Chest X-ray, AP view. Patient: 34 years old, sex M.
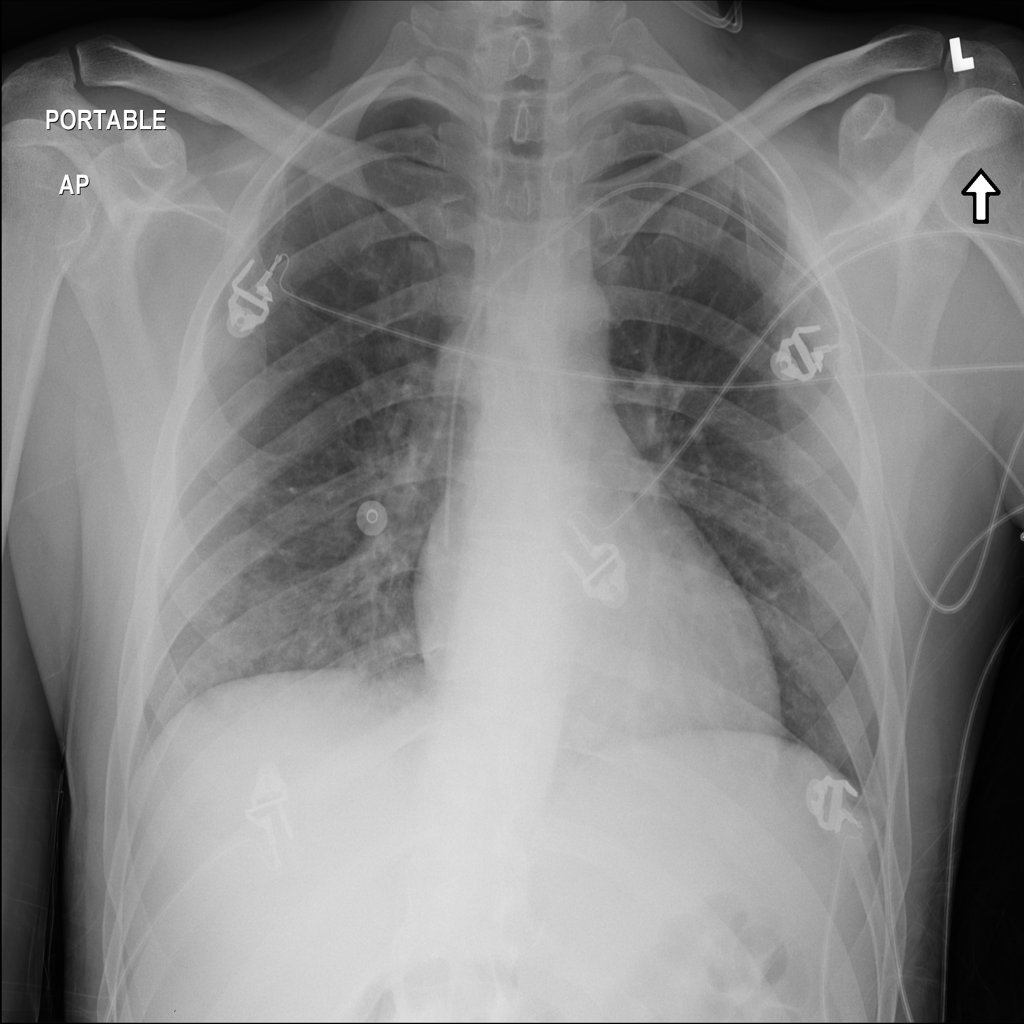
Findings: No Finding